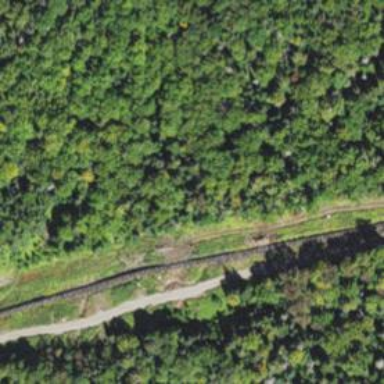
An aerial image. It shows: Track road with grade3 tracktype. It is preferred for nordic skiing.